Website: bh-photo
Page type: account-dashboard
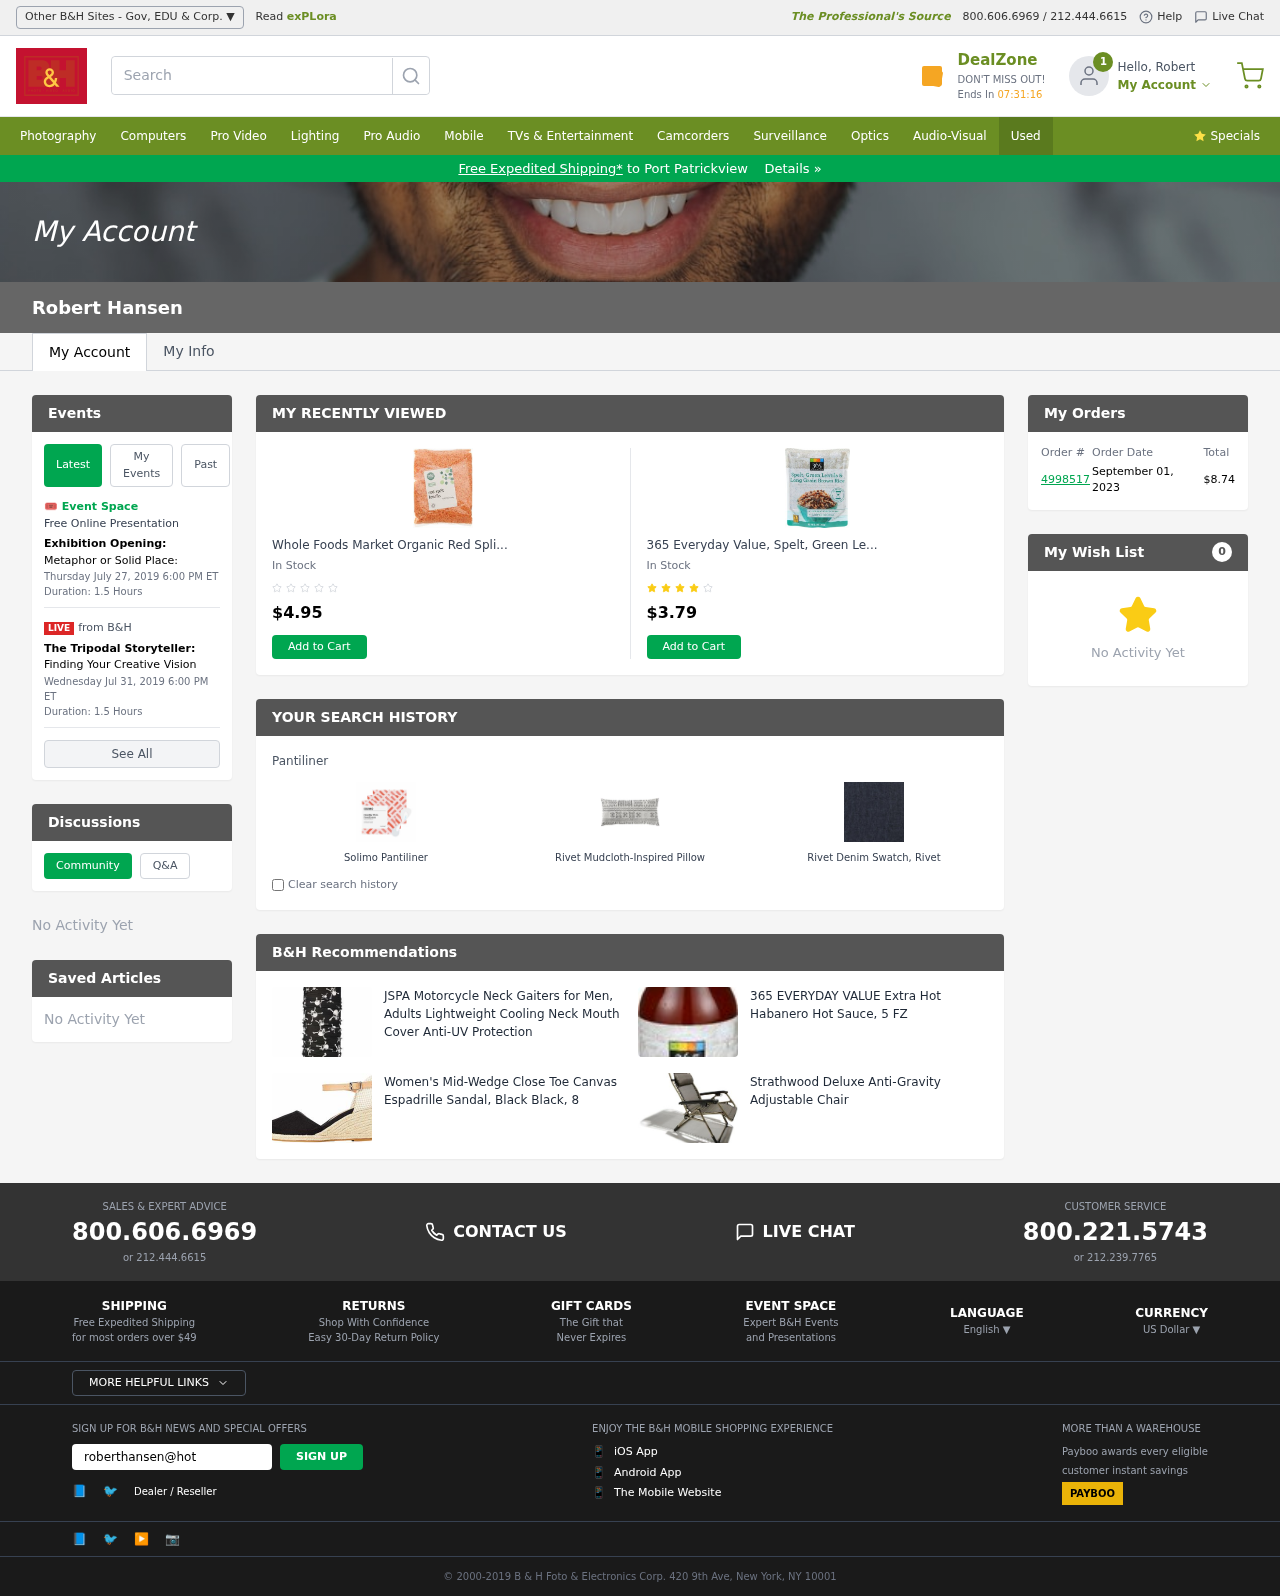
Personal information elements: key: PII_CITY
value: Port Patrickview
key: PII_EMAIL
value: roberthansen@hotmail.com
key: PII_FIRSTNAME
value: Robert
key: PII_FULLNAME
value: Robert Hansen
Product elements: key: PRODUCT1_NAME
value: Whole Foods Market Organic Red Split Lentils, 500 g
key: PRODUCT1_PRICE
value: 4.95
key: PRODUCT2_NAME
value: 365 Everyday Value, Spelt, Green Lentils & Long Grain Brown Rice, 8.8 oz
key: PRODUCT2_PRICE
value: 3.79
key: PRODUCT3_ITEM_CATEGORY
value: Pantiliner
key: PRODUCT3_NAME
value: Solimo Pantiliner
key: PRODUCT4_NAME
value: Rivet Mudcloth-Inspired Pillow
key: PRODUCT5_NAME
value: Rivet Denim Swatch, Rivet
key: PRODUCT6_NAME
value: JSPA Motorcycle Neck Gaiters for Men, Adults Lightweight Cooling Neck Mouth Cover Anti-UV Protection
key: PRODUCT7_NAME
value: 365 EVERYDAY VALUE Extra Hot Habanero Hot Sauce, 5 FZ
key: PRODUCT8_NAME
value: Women's Mid-Wedge Close Toe Canvas Espadrille Sandal, Black Black, 8
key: PRODUCT9_NAME
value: Strathwood Deluxe Anti-Gravity Adjustable Chair
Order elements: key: ORDER_ID
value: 4998517
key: ORDER_DATE
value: September 01, 2023
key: ORDER_TOTAL
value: $8.74
Other elements: key: WISHLIST_COUNT
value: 0